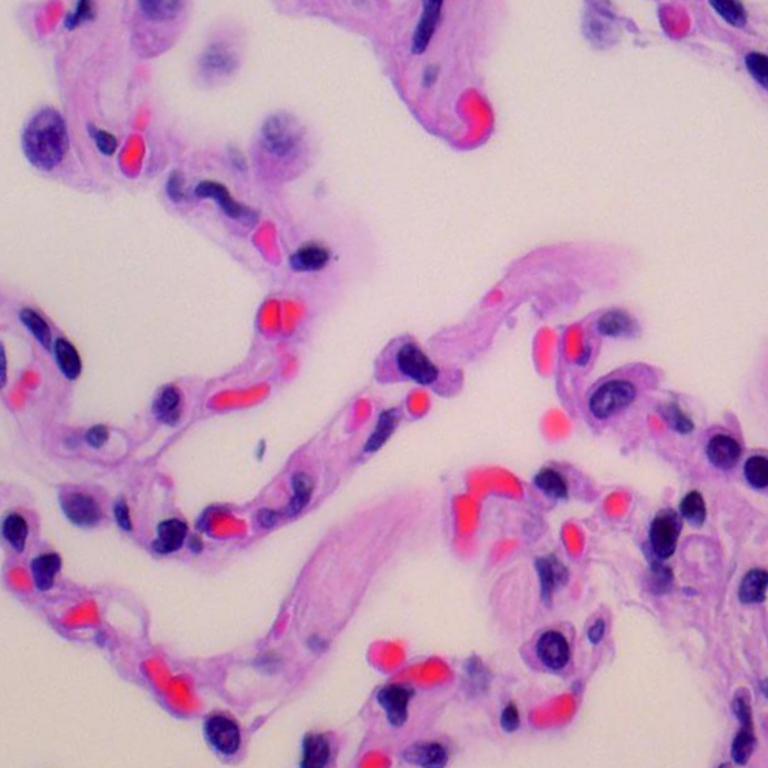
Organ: lung
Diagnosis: benign